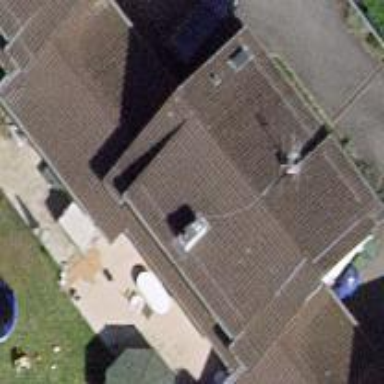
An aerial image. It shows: Terrace building.